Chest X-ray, AP view. Patient: 82 years old, sex M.
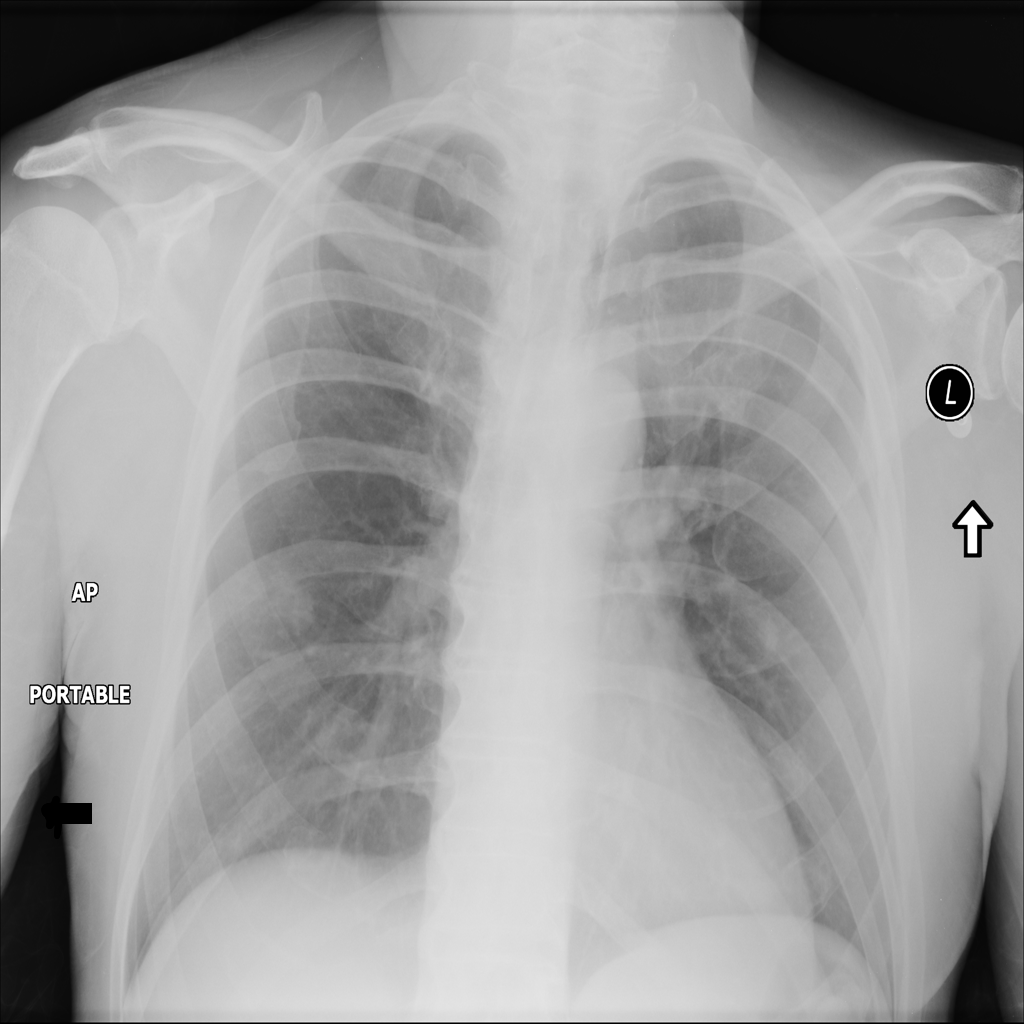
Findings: Mass, Nodule